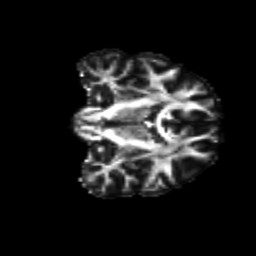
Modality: FA
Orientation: coronal
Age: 22
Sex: male
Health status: healthy
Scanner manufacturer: siemens
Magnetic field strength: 3 T
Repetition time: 8.6 s
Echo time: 0.095 s